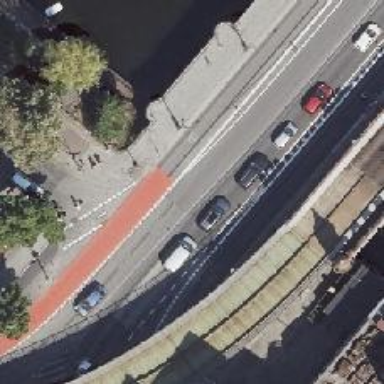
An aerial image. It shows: Asphalt road on secondary dual carriageway bridge.